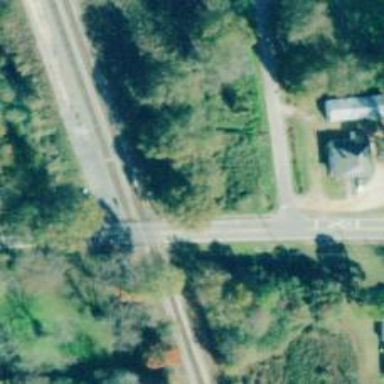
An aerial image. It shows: Level crossing with lights on the railway.